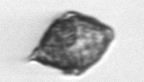
Label: Kryptoperidinium_triquetrum